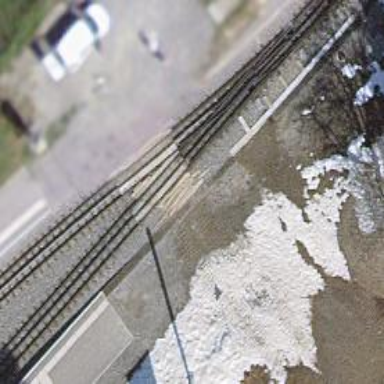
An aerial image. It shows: Level crossing along the railway.